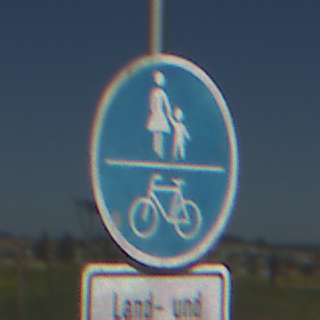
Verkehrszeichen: GemeinsamerGehUndRadweg
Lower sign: BesondereFahrzeugeUndTransportgueter8
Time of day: MorningAfternoon
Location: Outdoor (RoadRail)
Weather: Clear
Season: NotSpecified
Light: Natural